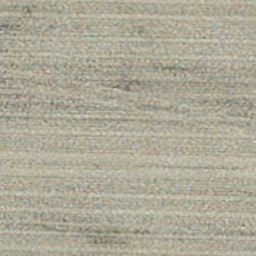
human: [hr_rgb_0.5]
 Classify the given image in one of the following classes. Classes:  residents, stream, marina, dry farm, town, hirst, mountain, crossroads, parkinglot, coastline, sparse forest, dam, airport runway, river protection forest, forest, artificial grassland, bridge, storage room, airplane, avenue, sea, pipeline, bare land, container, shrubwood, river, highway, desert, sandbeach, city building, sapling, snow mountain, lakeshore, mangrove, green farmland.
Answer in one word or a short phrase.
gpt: dry farm